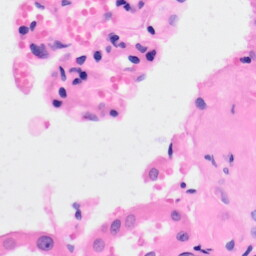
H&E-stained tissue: Kidney